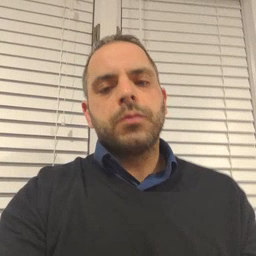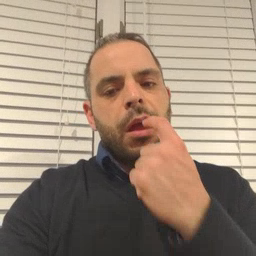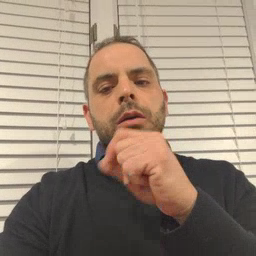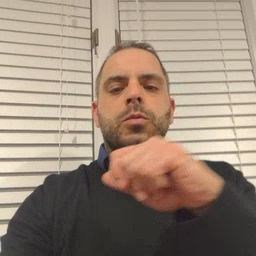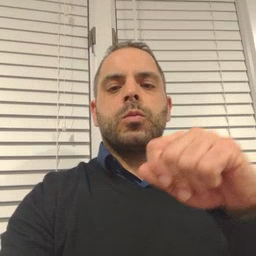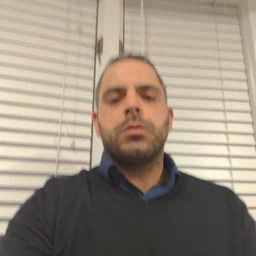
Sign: toothbrush